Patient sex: M
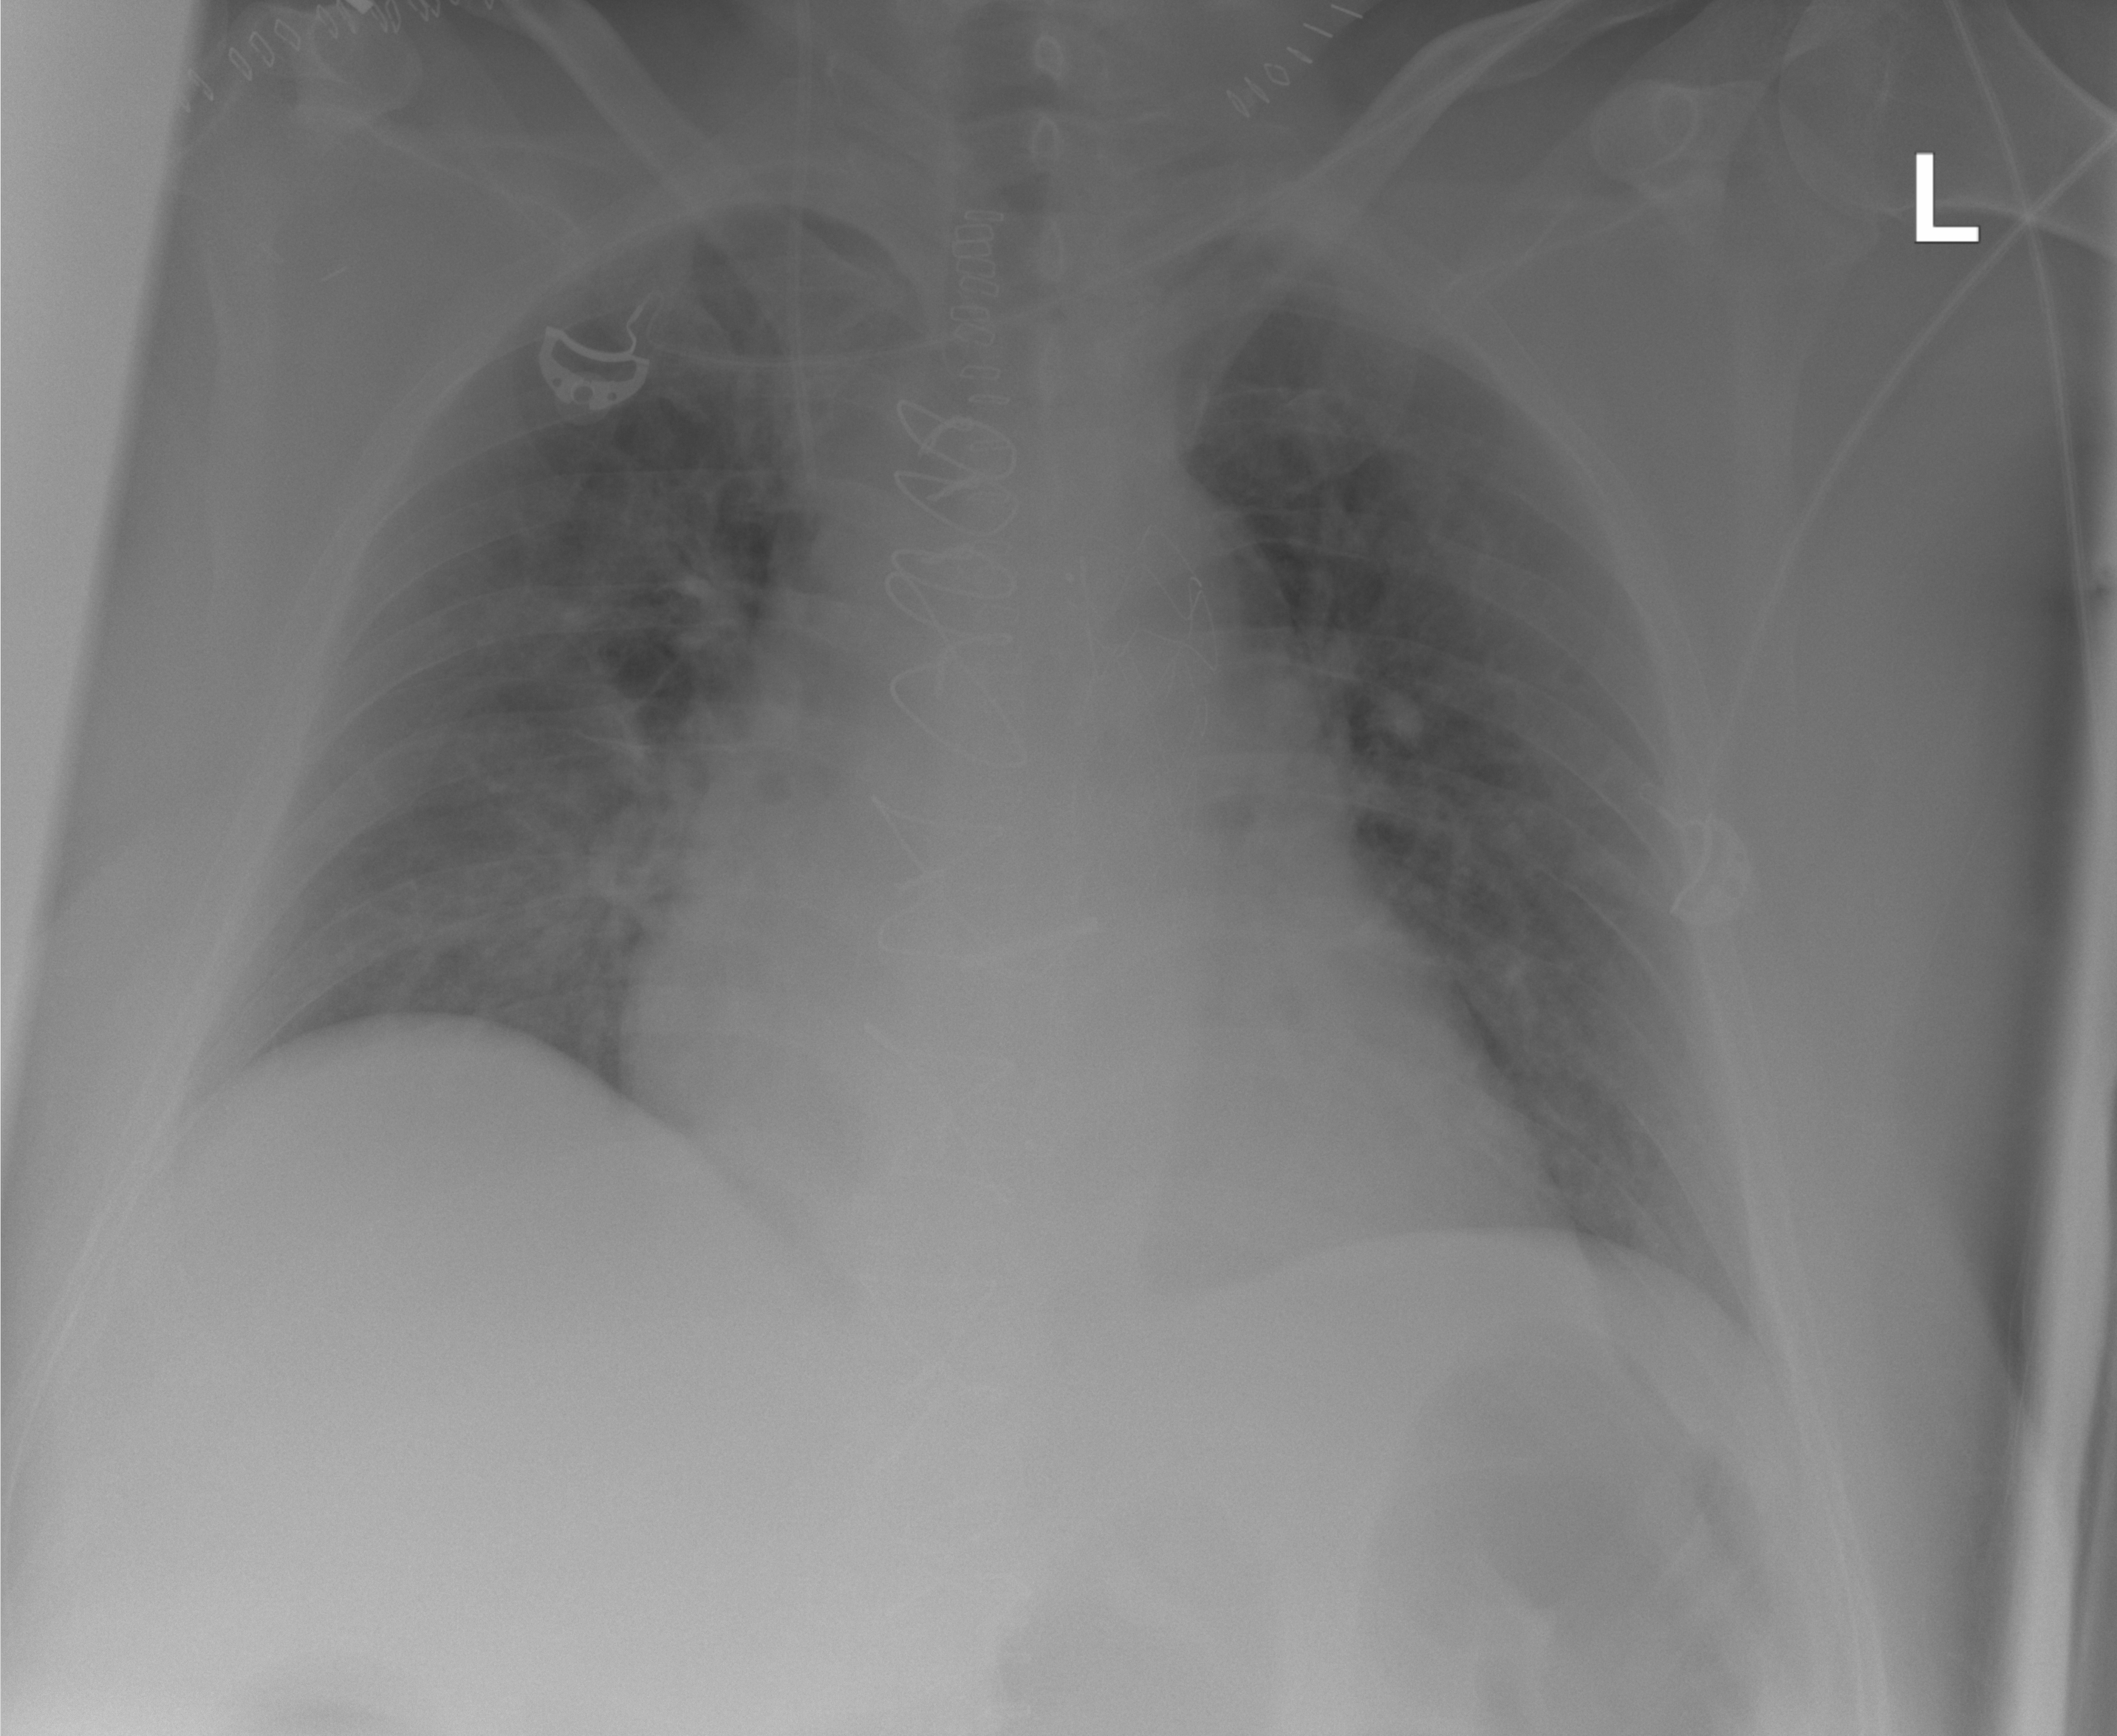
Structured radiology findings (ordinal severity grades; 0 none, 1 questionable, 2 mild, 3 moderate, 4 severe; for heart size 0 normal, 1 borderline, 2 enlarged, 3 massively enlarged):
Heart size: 1
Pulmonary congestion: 0
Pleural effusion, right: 0
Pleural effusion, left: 0
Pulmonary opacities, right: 2
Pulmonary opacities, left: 0
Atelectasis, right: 0
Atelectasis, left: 0